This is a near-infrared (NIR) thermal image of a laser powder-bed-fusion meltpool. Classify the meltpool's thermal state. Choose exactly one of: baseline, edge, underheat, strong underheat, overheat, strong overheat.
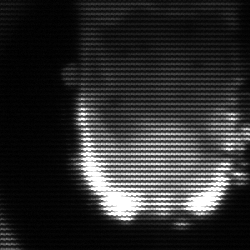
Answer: baseline